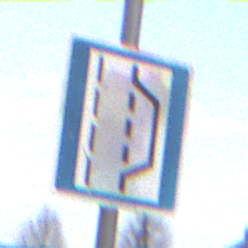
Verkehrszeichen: NothalteUndPannenbucht
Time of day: MorningAfternoon
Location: Outdoor (Urban)
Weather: PartlyCloudy
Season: NotSpecified
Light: Natural